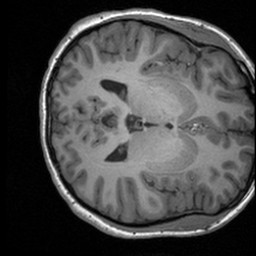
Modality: T1w
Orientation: axial
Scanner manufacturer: siemens
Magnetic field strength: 3 T
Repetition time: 1.9 s
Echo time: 0.00226 s